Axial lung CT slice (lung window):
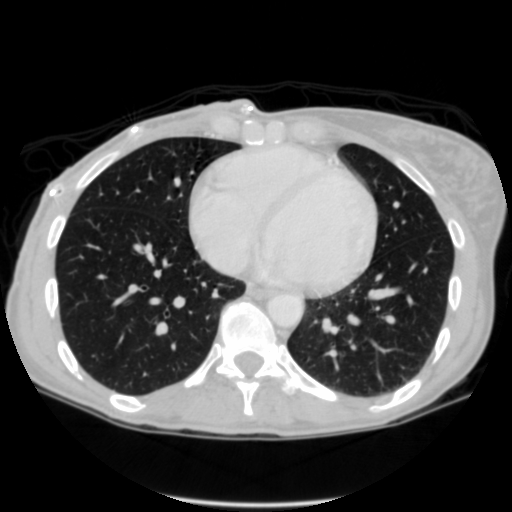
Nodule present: no